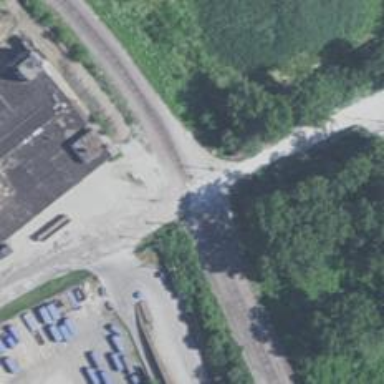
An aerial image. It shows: Level crossing along the railway.